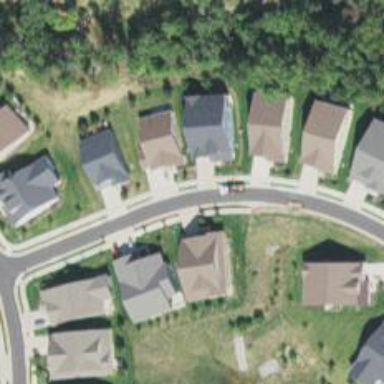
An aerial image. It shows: Smooth asphalt road in residential area.